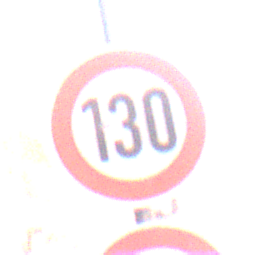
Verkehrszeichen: Geschwindigkeit130
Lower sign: Ueberholverbot
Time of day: MorningAfternoon
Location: Outdoor (Urban)
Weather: Clear
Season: NotSpecified
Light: Natural